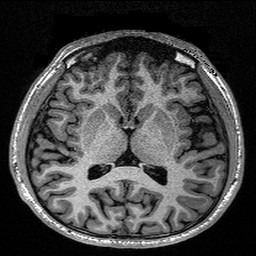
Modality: T1w
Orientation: coronal
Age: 29
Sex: male